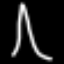
Label: The Eiffel Tower